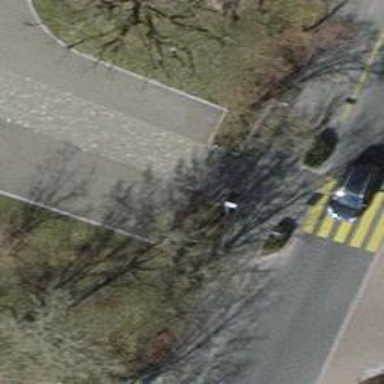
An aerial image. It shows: Cycle barrier.